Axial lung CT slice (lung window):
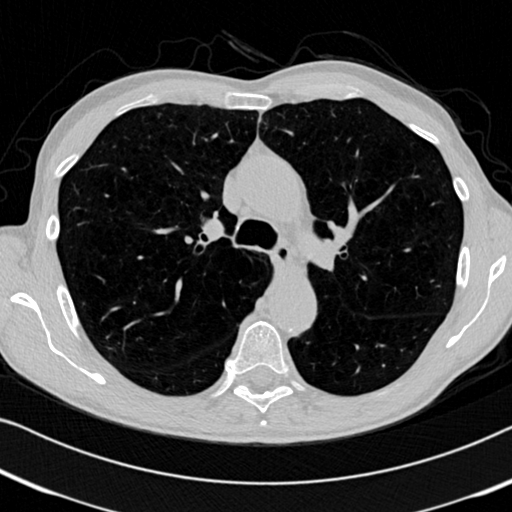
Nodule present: no